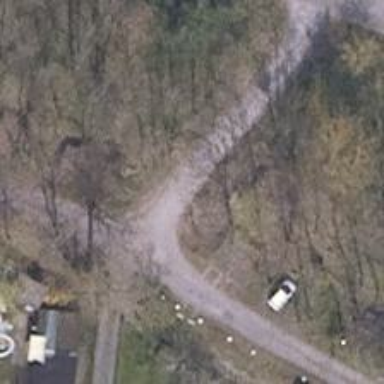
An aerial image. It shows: Service road with dirt surface.